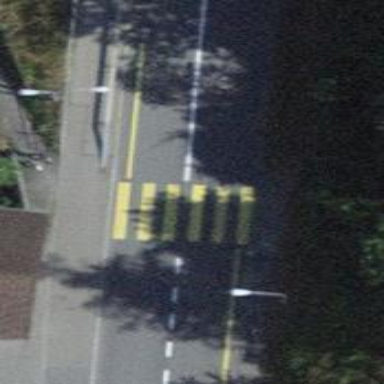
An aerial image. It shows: Uncontrolled zebra crossing with notable zebra markings.